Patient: sex F, age 64
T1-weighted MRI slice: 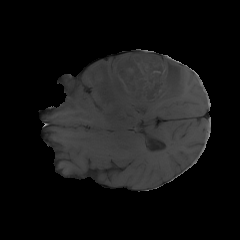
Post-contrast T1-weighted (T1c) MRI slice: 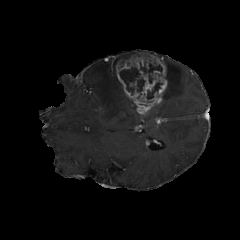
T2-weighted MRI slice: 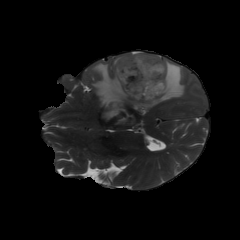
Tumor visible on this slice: yes
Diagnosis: Glioblastoma, IDH-wildtype
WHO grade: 4